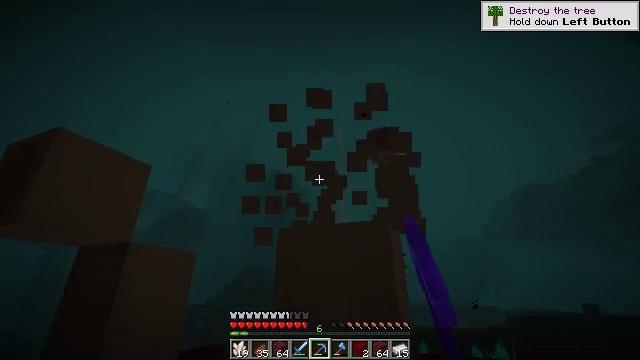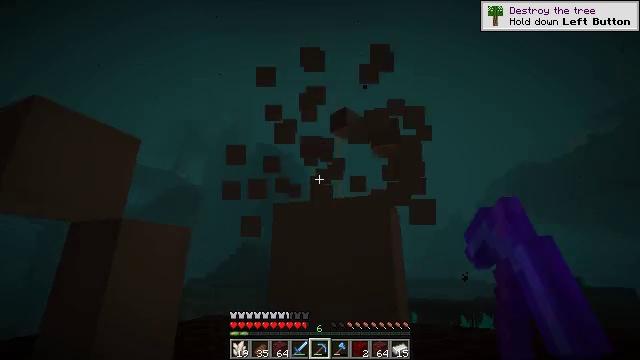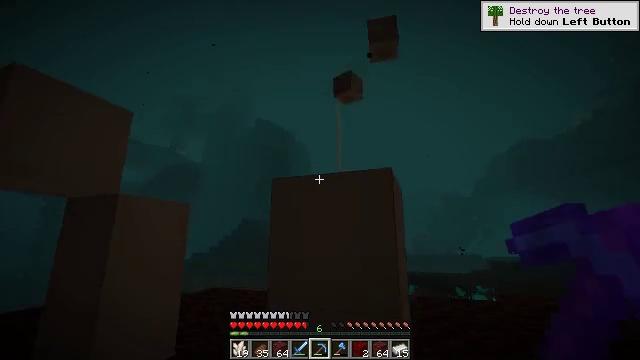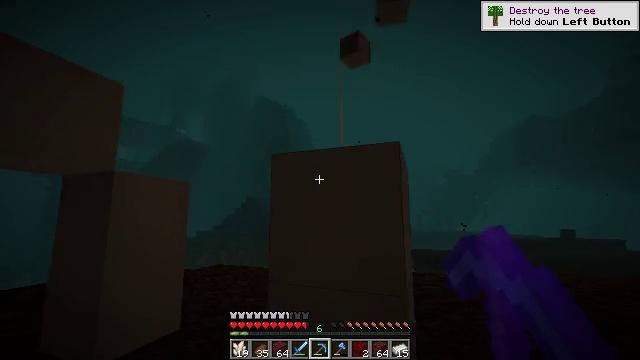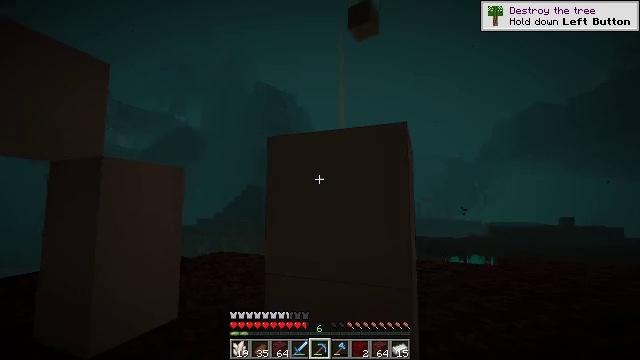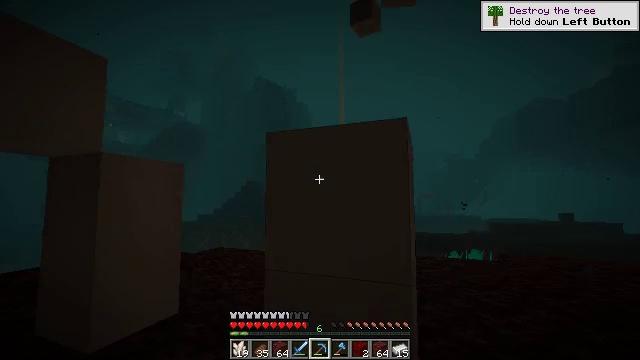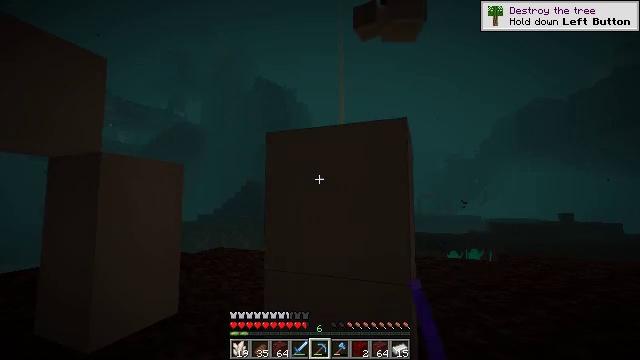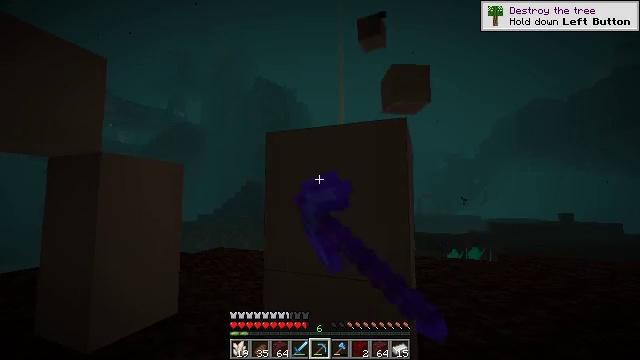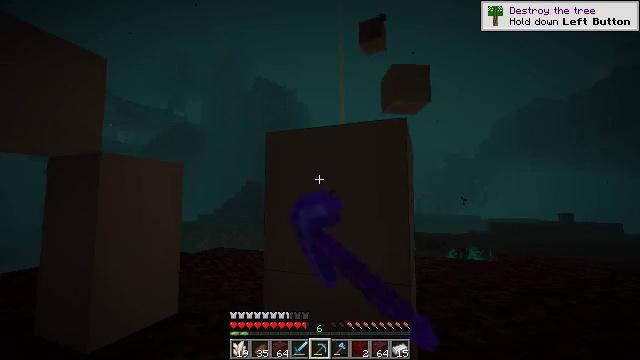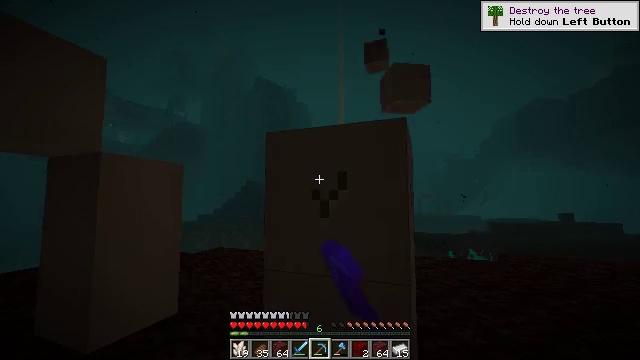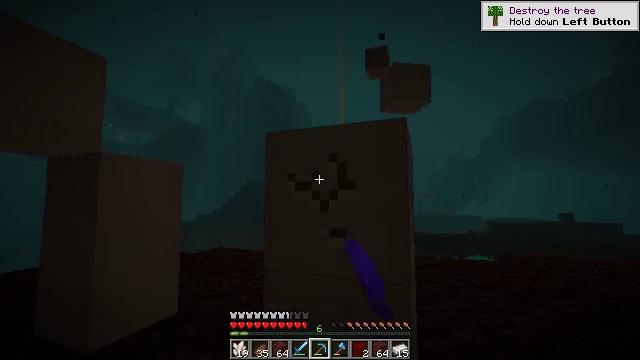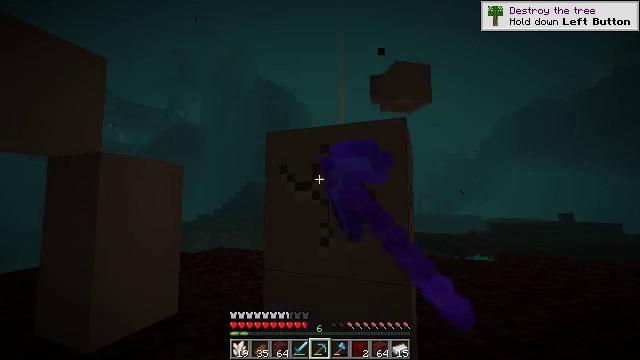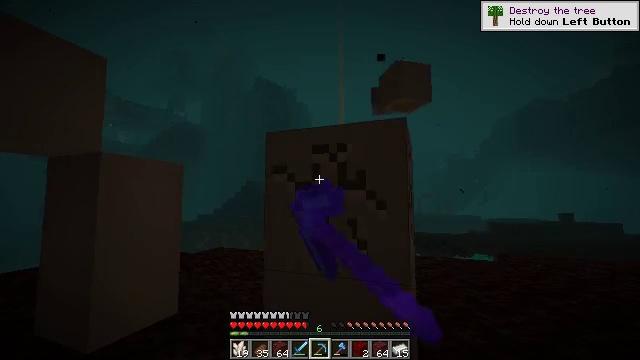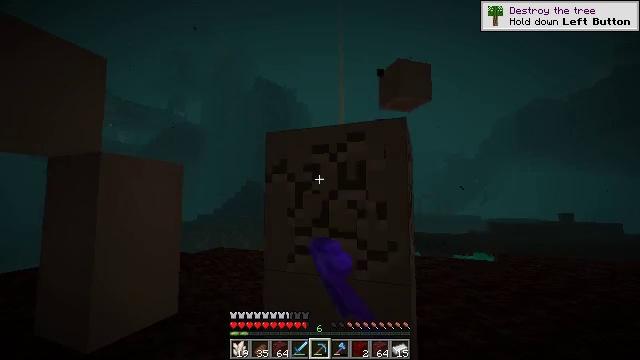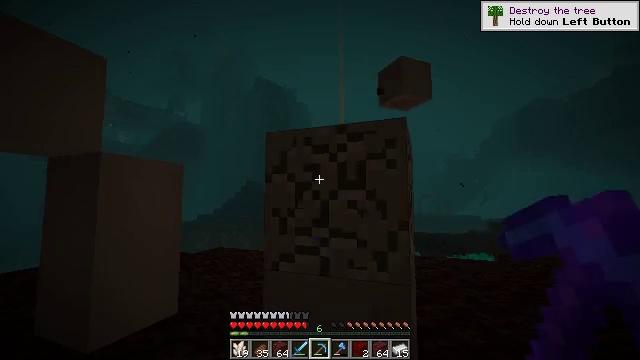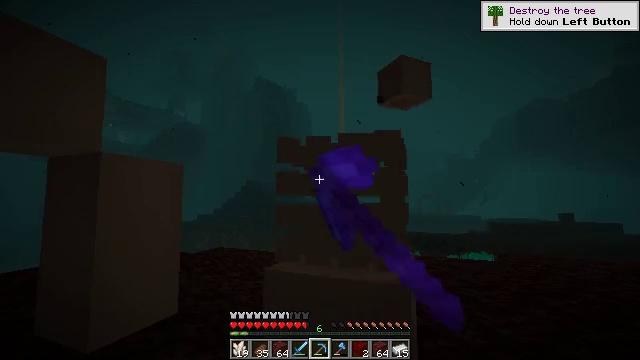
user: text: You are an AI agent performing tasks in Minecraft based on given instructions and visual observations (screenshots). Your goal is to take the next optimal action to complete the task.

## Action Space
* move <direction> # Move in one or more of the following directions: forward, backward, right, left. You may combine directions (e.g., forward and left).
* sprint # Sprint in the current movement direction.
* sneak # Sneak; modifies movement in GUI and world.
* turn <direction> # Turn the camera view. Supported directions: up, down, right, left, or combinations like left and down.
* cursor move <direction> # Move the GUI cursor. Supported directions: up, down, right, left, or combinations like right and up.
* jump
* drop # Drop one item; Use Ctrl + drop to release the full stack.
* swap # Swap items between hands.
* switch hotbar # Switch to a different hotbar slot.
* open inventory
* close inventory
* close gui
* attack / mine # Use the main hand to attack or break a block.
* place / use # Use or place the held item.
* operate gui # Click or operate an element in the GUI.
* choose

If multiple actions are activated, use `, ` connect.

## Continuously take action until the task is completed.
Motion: motion action
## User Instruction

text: Break the bone block to gather material.
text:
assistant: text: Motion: move forward, turn down, attack / mine
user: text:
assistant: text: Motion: move forward, turn down, attack / mine
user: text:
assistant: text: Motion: move forward, turn down, attack / mine
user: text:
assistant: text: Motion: turn down, attack / mine
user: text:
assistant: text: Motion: attack / mine
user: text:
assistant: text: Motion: attack / mine
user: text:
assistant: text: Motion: attack / mine
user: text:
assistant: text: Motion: attack / mine
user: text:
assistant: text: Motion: attack / mine
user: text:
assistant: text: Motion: attack / mine
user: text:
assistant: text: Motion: attack / mine
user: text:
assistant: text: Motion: attack / mine
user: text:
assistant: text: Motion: attack / mine
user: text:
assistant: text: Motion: attack / mine
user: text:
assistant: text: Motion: attack / mine
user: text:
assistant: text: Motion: attack / mine
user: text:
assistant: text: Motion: turn down, attack / mine
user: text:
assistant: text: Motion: turn down, attack / mine
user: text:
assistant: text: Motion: turn down, attack / mine
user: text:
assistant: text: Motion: turn down, attack / mine
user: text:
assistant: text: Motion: attack / mine
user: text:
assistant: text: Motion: attack / mine
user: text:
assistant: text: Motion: attack / mine
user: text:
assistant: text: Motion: attack / mine
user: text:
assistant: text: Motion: attack / mine
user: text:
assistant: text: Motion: attack / mine
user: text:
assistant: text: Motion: attack / mine
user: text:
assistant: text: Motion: attack / mine
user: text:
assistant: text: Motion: attack / mine
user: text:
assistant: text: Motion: attack / mine